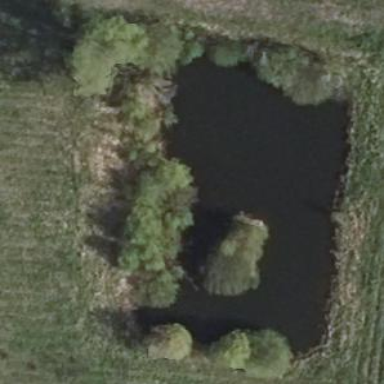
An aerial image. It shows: Serene pond surrounded by nature.